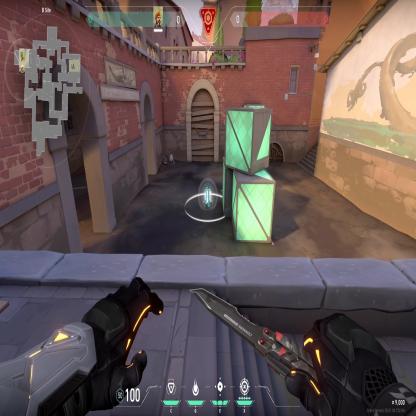
Label: planted spike